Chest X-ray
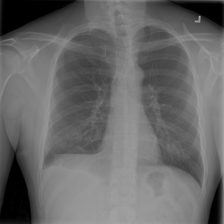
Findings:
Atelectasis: negative
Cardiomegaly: negative
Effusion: negative
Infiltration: negative
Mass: negative
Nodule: negative
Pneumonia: negative
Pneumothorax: negative
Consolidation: negative
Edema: negative
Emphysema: negative
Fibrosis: negative
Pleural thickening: negative
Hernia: negative